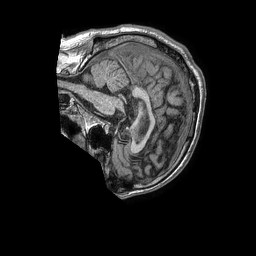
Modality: T1w
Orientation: sagittal
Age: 65
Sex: male
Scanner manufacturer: philips
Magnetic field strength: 1.5 T
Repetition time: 0.007543 s
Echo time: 0.003429 s